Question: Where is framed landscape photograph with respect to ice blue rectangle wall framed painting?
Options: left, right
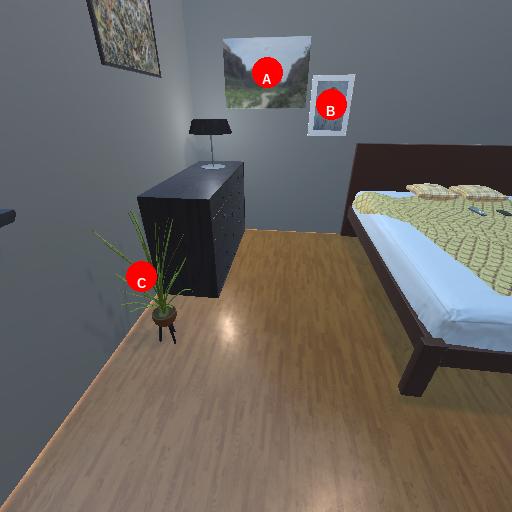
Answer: left